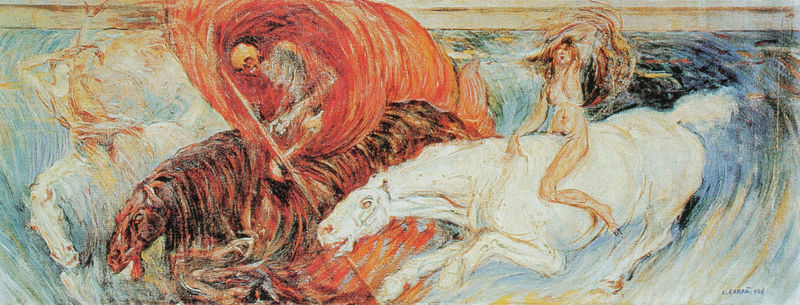
Titel: Die apokalyptischen Reiter
Künstler: Carlo Carrà
Standort: Chicago
Institution: The Art Institute of Chicago
Schlagwörter: akt, blau, himmel, nackt, umhang, wasser, weiß, frauen, mädchen, bewegung, frau, orange, schwarz, rot, tiere, tuch, schädel, tod, tot, signatur, horizont, haare, mantel, drei, pferd, pferde, reiter, rund, hellblau, mähne, ritt, schweif, welle, wellen, stab, fahne, flagge, linien, strom, krieg, sturm, lanze, duktus, datum, nackte, sichel, schraffur, dynamik, rennen, schimmel, sieg, skelett, apokalypse, nüstern, zeit, schnauben, geschwindigkeit, sense, galopp, wettrennen, memento, schnitter, sensenmann, apokalyptische reiter, tempus fugit, apokalyptisch, teuerung, carra, apokalytische reiter, knochenmann, senese, wilder ritt